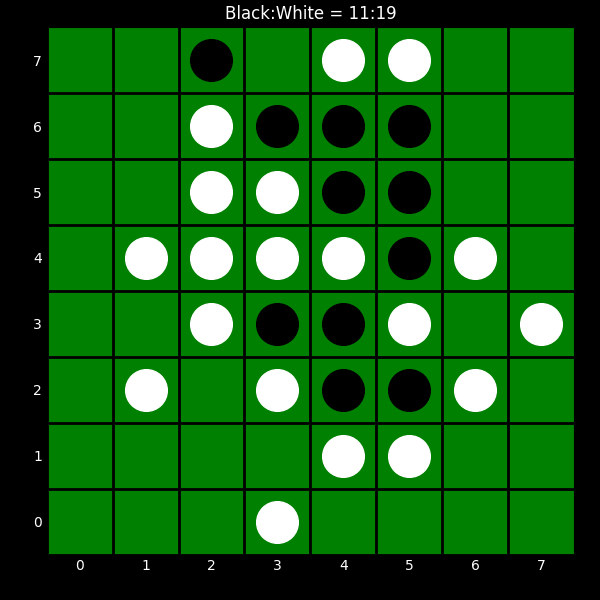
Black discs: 11
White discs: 19